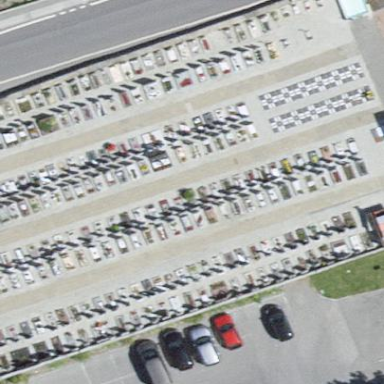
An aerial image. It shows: Cemetery.